Interaction volume radius: 10 \u00c5
Interaction volume height: 25 \u00c5
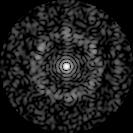
Disorder parameter: 0.7892